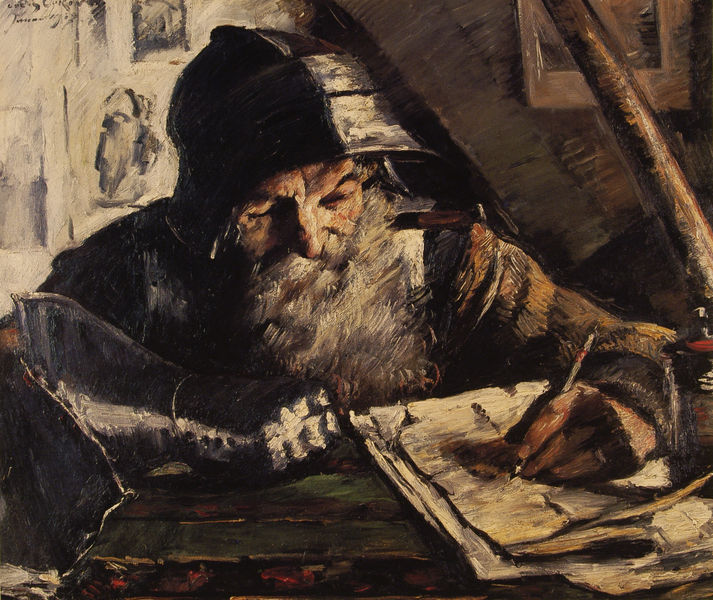
Titel: Götz von Berlichingen
Künstler: Lovis Corinth
Standort: Dortmund
Institution: Museum am Ostwall
Schlagwörter: blätter, feder, gemälde, hand, mann, schatten, grün, impressionismus, sitzen, braun, fenster, finger, grau, handschuh, hintergrund, holz, hut, licht, mund, nase, raum, schwarz, tisch, weiss, zimmer, malerei, alt, bart, jacke, wand, arm, augen, falten, gesicht, halten, rahmen, silber, vollbart, bild, bildnis, hände, innenraum, portrait, porträt, tischdecke, öl, pastos, auge, mantel, sitzend, blatt, schrift, bilder, papier, papiere, schreibtisch, spalten, falte, pfeife, atelier, maler, metall, balken, stube, konzentriert, ring, konzentration, corinth, alter, buch, links, künstler, seite, text, faust, soldat, schriftsteller, bleistift, helm, linkshänder, tischplatte, ritter, rüstung, stift, pergament, zeichnen, narbe, brief, schreiben, wams, krieger, licheinfall, stapel, schreiber, tintenfass, schreibt, zeichner, fische, zelt, kapuze, zeichnungen, notiz, schreibend, nachricht, götz, tagebuch, knappe, federhalter, überlieferung, matall, metallhandschuh, panzerfaust, ritterhandschuh, +ritter, bart grau, eisenhandschuh, berlichingen, eisenhand, leistift, gann